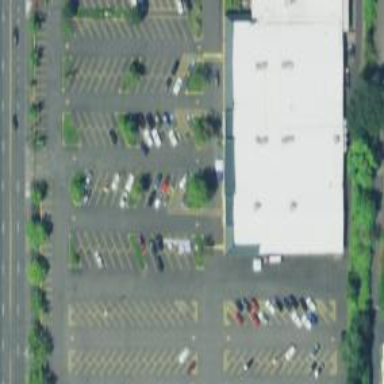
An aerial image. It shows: Parking space is available.